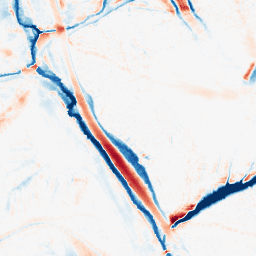
Category: morphological
Decomposition family: morphological_ellipse
Decomposition parameters: operation: average
width: 20
height: 30
Upsampling method: quartic
Upsampling parameters: scale: 2
Upsampling scale: 2